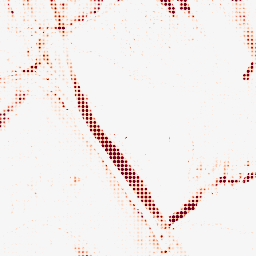
Category: morphological
Decomposition family: morphological_ellipse
Decomposition parameters: operation: opening
width: 5
height: 20
Upsampling method: sinc_hamming
Upsampling parameters: scale: 8
kernel_size: 4
Upsampling scale: 8